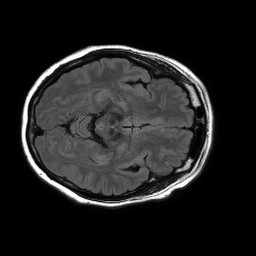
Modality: FLAIR
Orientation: axial
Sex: female
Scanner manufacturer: philips
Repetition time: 11 s
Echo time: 0.125 s